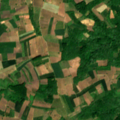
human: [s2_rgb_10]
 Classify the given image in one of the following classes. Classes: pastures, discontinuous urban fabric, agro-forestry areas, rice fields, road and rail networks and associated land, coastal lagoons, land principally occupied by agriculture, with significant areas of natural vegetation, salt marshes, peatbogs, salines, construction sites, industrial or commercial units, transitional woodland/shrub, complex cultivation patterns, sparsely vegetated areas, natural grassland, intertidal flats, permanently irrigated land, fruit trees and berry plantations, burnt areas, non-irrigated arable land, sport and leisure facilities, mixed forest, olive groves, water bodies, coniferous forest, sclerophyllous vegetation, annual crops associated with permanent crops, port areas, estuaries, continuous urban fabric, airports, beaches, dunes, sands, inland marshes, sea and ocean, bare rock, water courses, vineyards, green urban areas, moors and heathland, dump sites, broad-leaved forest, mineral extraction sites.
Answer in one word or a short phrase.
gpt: complex cultivation patterns, land principally occupied by agriculture, with significant areas of natural vegetation, broad-leaved forest